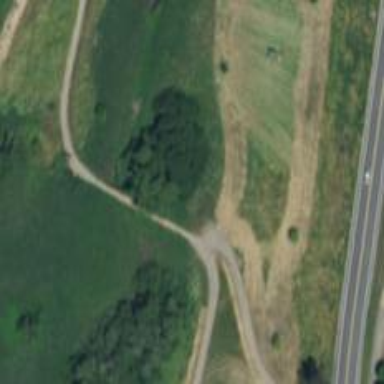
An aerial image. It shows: Cycleway.